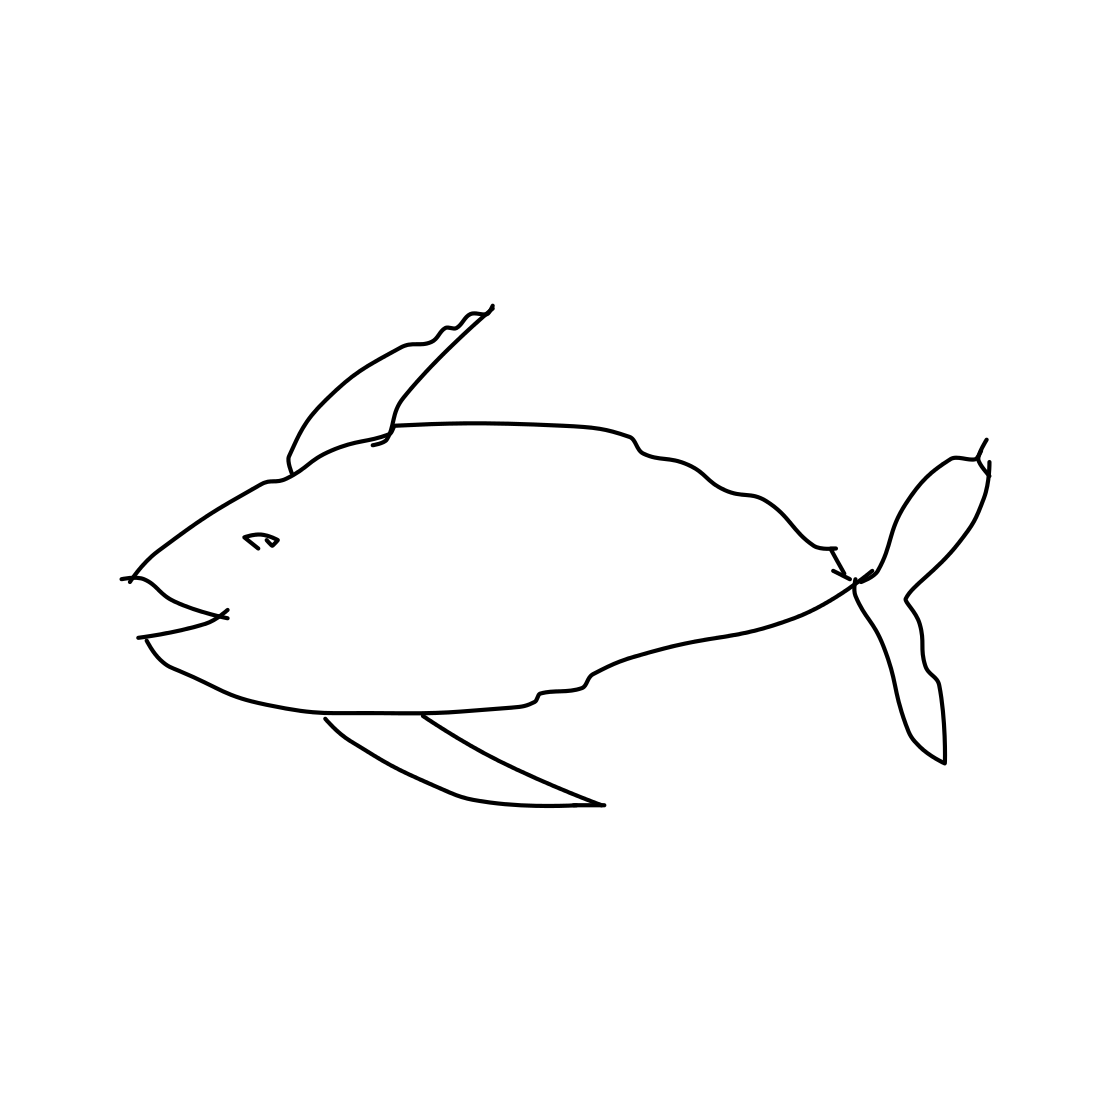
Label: fish